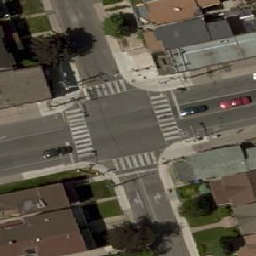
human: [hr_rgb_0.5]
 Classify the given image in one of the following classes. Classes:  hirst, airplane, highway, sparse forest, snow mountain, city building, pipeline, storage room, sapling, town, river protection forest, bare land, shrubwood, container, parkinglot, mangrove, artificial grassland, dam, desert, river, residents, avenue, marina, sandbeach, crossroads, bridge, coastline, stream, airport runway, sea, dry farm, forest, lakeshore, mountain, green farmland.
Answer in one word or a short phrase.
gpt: crossroads